Aerial crown-view tile of a tropical tree (Barro Colorado Island, Panama), acquired 20240918:
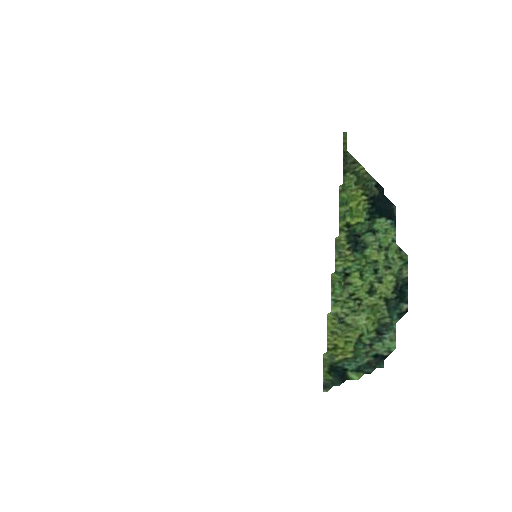
Species: Tabernaemontana arborea
GBIF accepted scientific name: Tabernaemontana arborea
Crown area: 115.422 m²